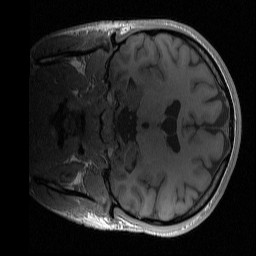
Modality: T1w
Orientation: coronal
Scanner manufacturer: siemens
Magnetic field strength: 3 T
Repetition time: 2 s
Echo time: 0.0022 s